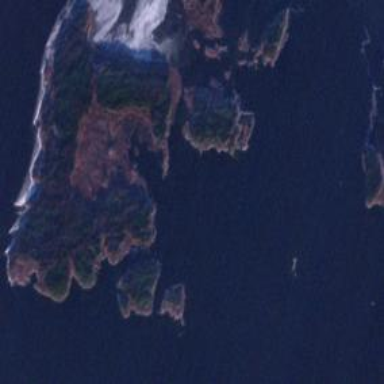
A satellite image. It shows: Islet.